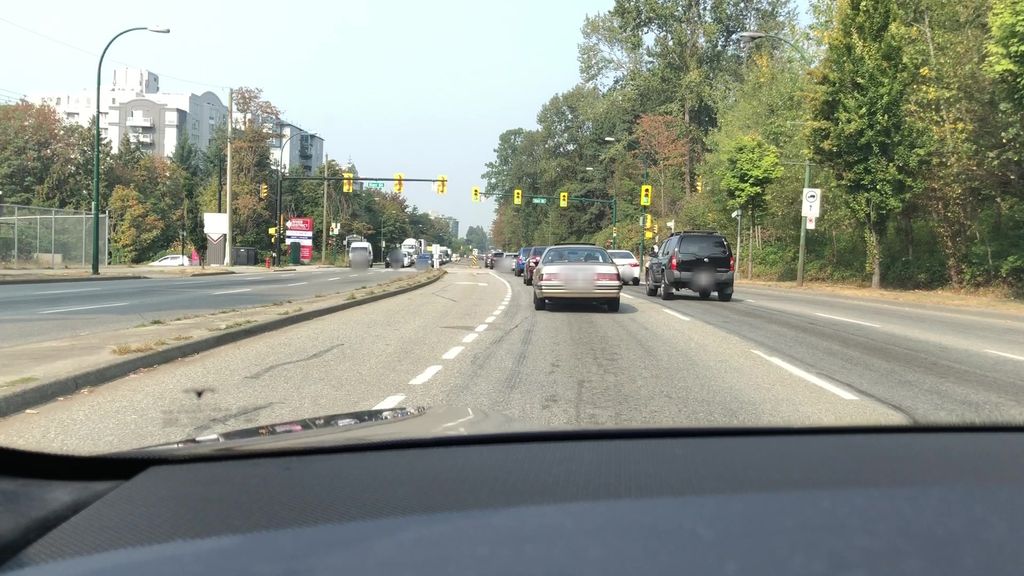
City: vancouver